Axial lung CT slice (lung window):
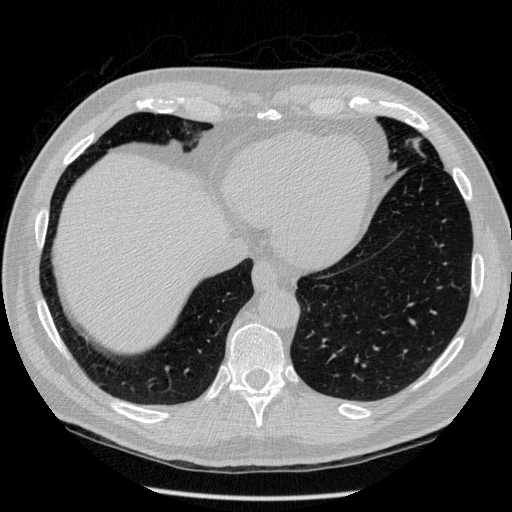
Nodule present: no